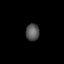
Tissue: lung
Cell type: Fibroblasts
Senescence score: 0.5422
Nuclear area (px): 221
Mean DAPI intensity: 88.086